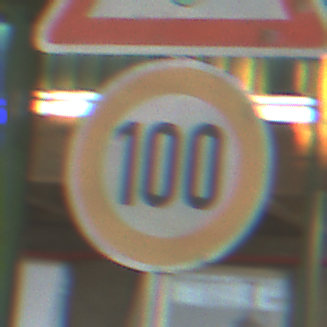
Verkehrszeichen: Geschwindigkeit100
Zusatzzeichen oben: Lichtzeichenanlage
Umgebung: Roofed, Special
Tageszeit: MorningAfternoon
Wetter: NotSpecified
Licht: Artificial
Jahreszeit: NotSpecified
Kontrast: MediumContrast